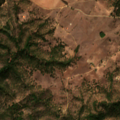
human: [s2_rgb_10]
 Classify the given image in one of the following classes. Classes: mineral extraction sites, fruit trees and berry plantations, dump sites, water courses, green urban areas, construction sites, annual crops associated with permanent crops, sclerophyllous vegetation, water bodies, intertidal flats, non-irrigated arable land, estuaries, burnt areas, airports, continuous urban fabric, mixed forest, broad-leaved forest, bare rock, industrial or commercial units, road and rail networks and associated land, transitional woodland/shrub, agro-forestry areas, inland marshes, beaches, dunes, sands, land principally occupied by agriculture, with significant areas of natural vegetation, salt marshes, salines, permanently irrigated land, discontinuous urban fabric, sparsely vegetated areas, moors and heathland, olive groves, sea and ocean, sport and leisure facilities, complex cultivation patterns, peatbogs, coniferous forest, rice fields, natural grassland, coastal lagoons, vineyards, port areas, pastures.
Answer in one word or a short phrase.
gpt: non-irrigated arable land, broad-leaved forest, mixed forest